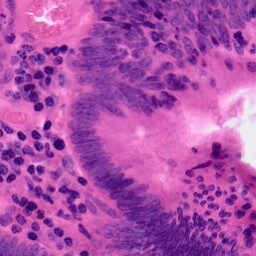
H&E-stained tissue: Colon